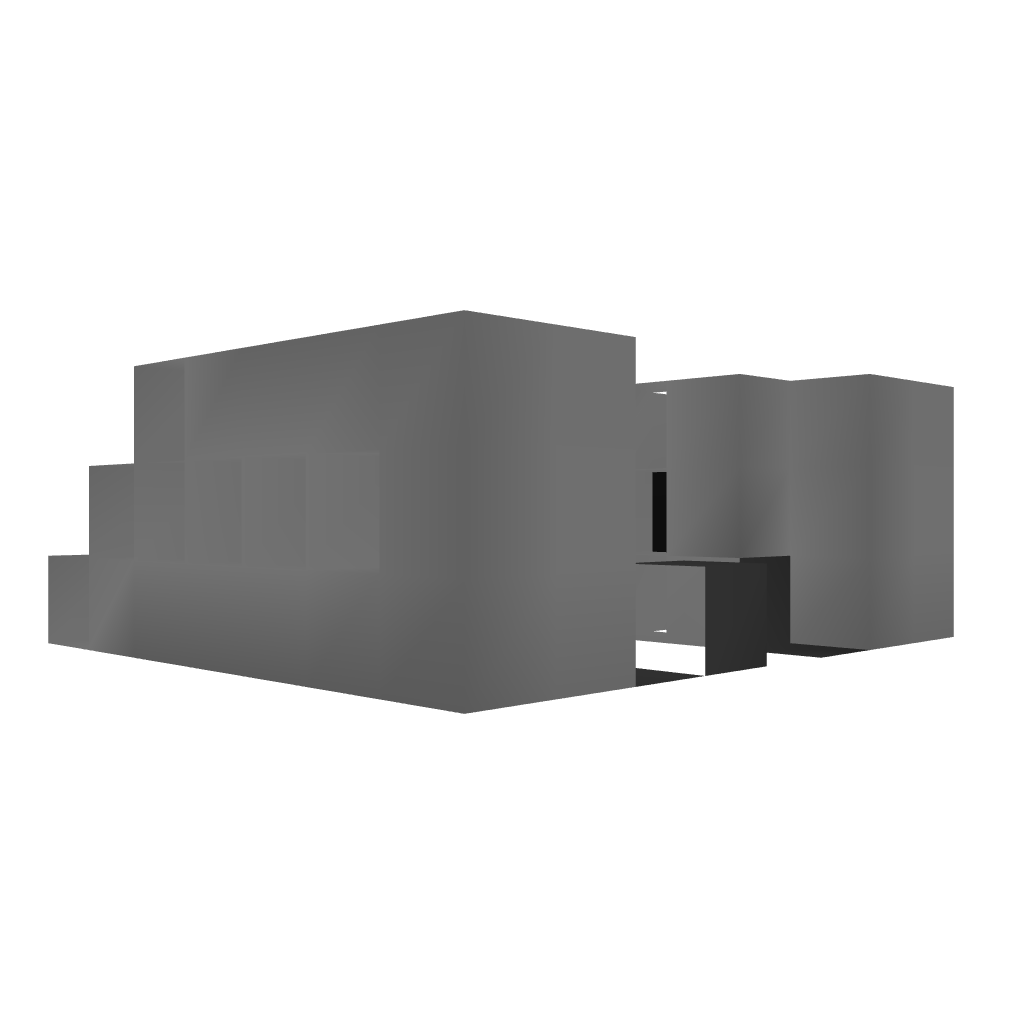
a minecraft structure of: Trap for noobs